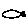
Label: fish